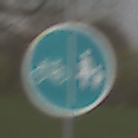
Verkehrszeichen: GetrennterRadUndGehwegRadwegLinks
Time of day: MorningAfternoon
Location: Outdoor (Suburban)
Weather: Overcast
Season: NotSpecified
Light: Natural